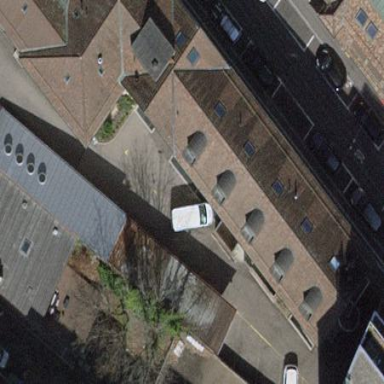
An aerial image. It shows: Service building.